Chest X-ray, PA view. Patient: 59 years old, sex M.
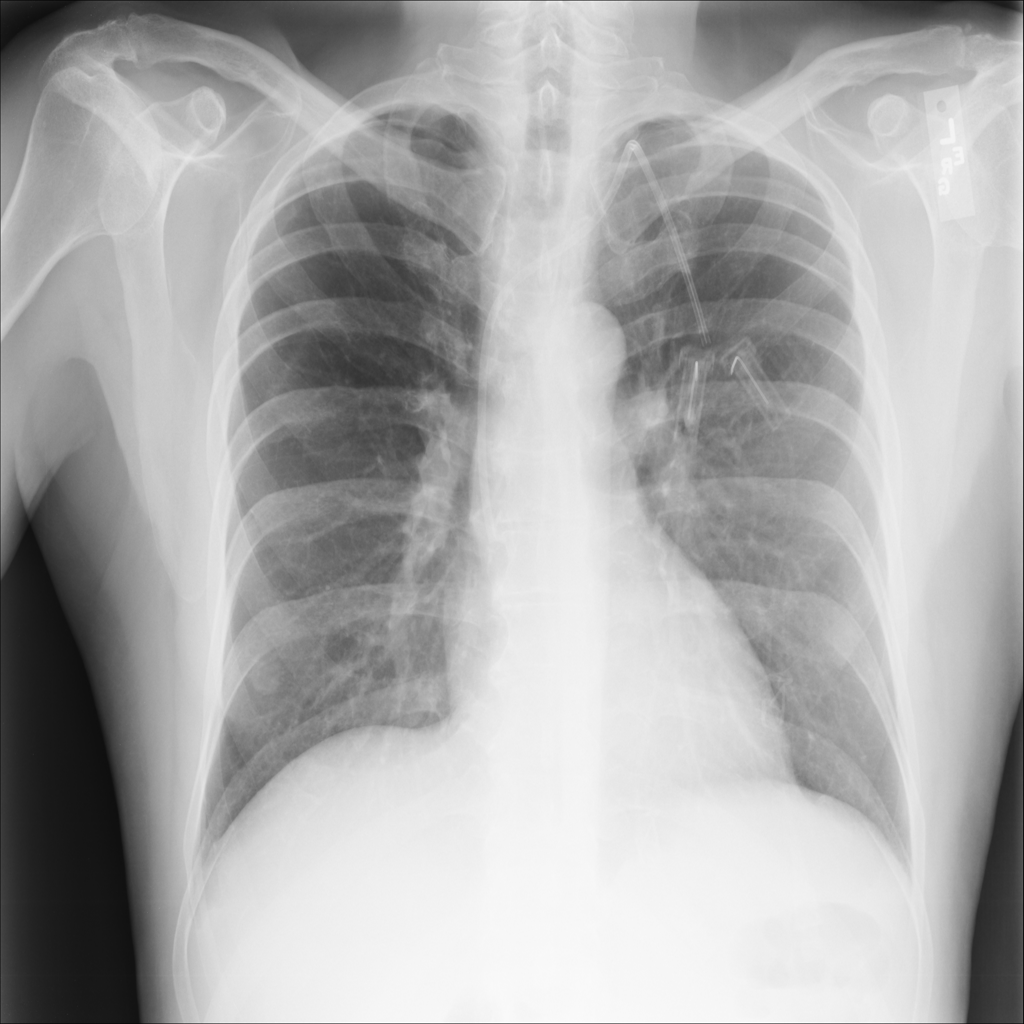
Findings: No Finding